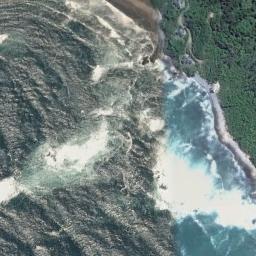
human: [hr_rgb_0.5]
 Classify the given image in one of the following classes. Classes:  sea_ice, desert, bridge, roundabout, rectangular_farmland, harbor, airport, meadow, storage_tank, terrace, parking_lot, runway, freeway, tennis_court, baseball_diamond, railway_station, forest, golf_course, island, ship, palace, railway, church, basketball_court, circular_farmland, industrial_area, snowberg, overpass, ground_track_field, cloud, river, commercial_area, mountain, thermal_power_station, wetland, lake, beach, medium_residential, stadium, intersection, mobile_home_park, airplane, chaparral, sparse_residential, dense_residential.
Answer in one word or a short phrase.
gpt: beach